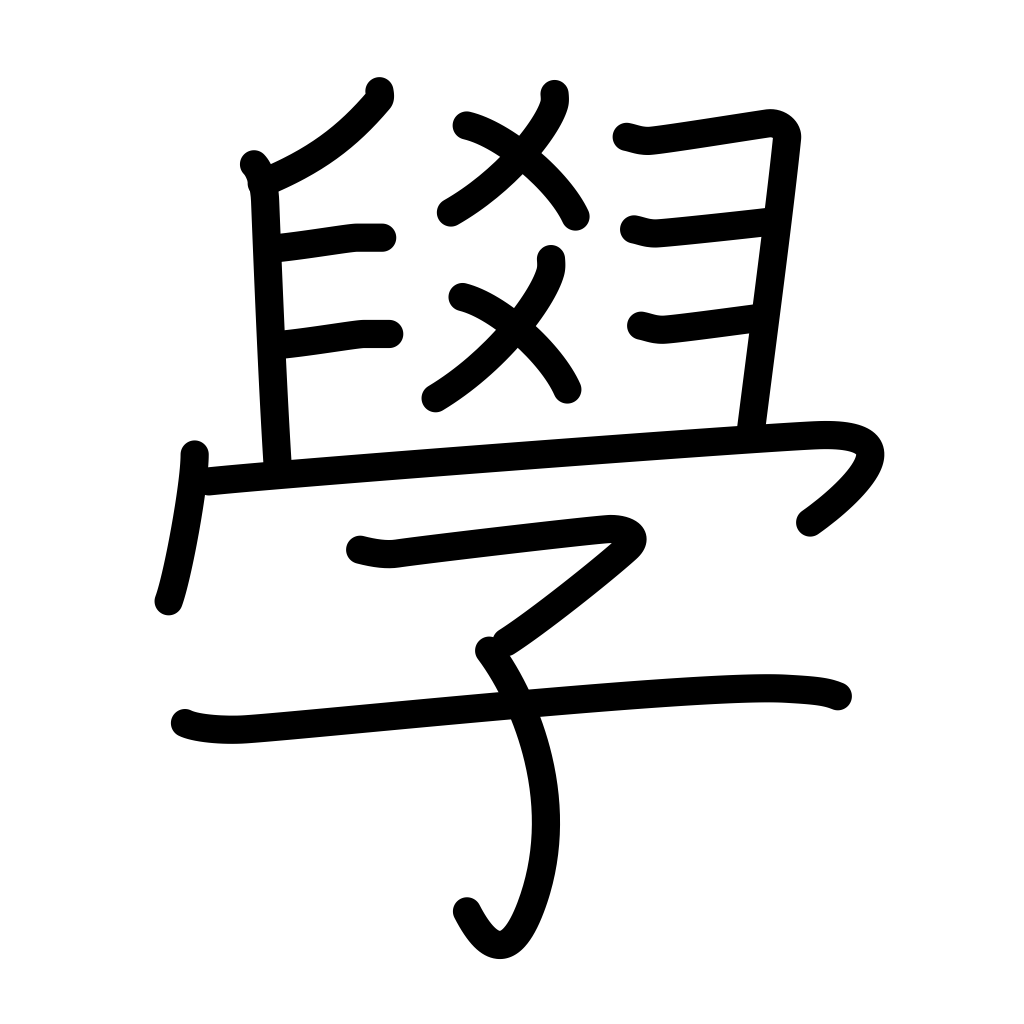
Meaning: learning, knowledge, school